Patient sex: M
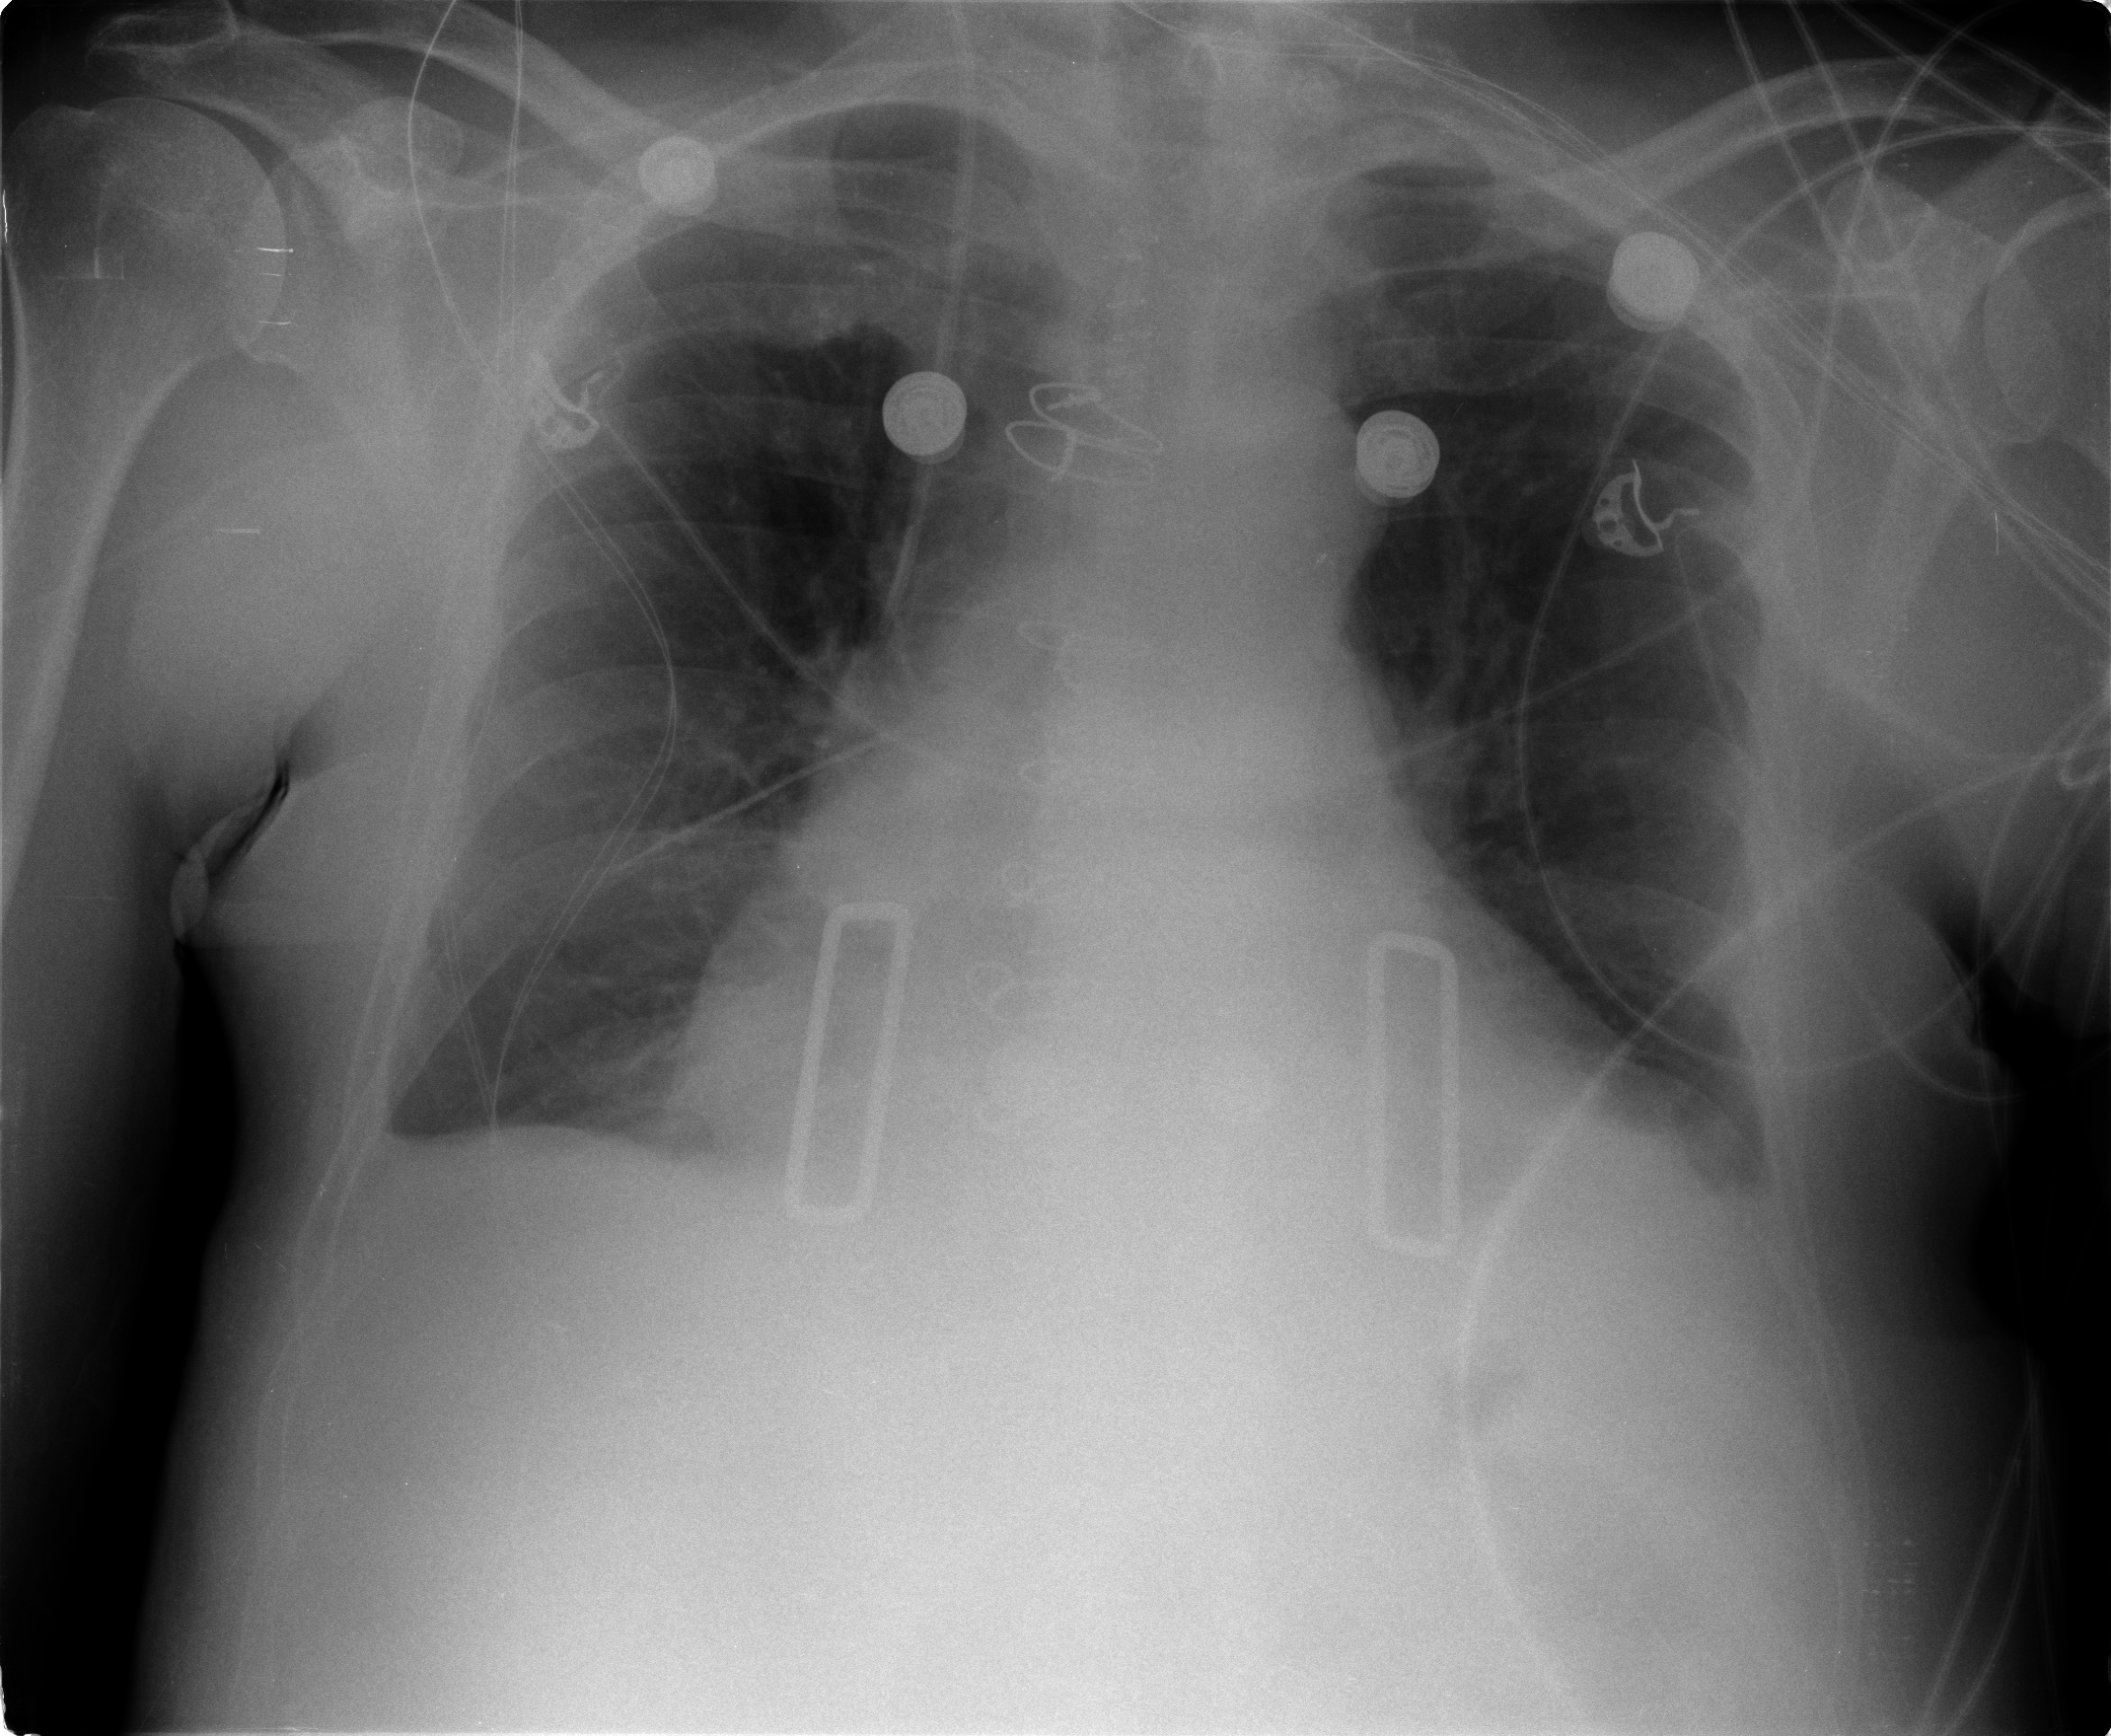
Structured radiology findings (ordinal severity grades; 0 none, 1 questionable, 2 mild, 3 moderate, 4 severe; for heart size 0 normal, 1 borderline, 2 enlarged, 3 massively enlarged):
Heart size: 2
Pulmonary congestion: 1
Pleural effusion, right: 2
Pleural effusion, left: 2
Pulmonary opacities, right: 0
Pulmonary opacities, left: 0
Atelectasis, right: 2
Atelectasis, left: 2